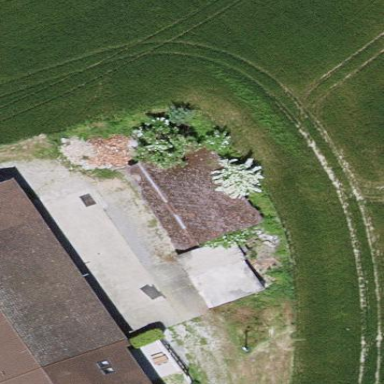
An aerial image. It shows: Garage.